Interaction volume radius: 10 \u00c5
Interaction volume height: 15 \u00c5
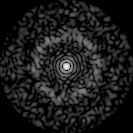
Disorder parameter: 0.8085